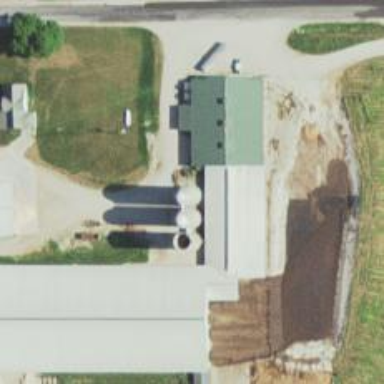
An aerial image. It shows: Silo.